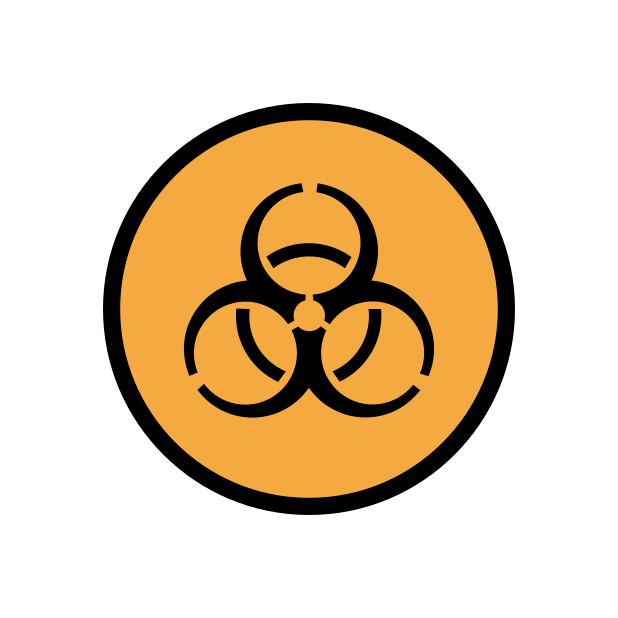
biohazard